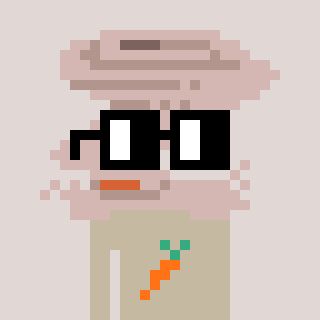
a pixel art character with square black glasses, a tornado-shaped head and a bege-colored body on a warm background